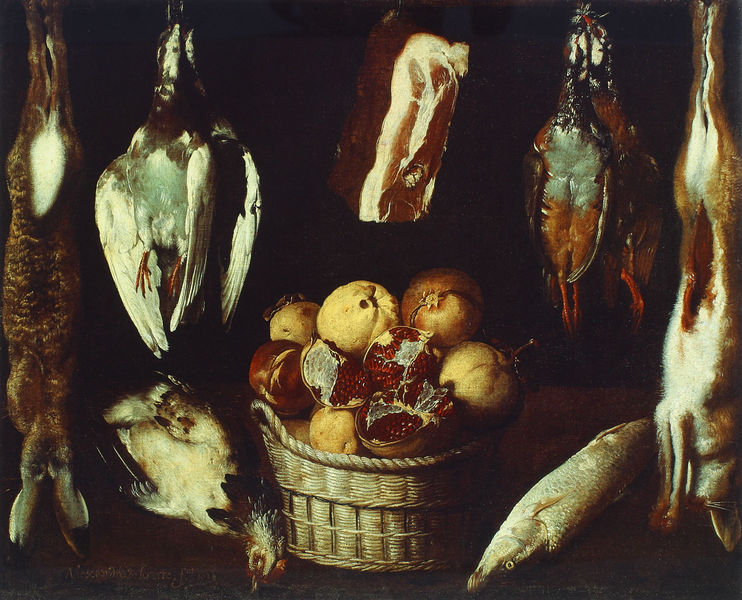
Titel: Stilleben mit Wild und Früchten
Künstler: Alejandro de Loarte
Institution: Madrid, Fundación Santamarca
Schlagwörter: vogel, tisch, obst, vögel, weide, hase, hasen, stilleben, stillleben, äpfel, ente, enten, korb, fleisch, schinken, hängen, jagd, küche, fisch, braten, geflügel, fasan, kaninchen, huhn, speck, granatäpfel, granatapel